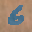
Label: 6